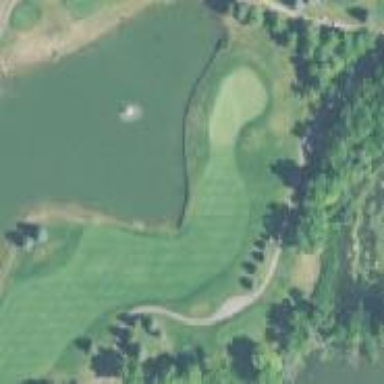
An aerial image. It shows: Golf fairway surrounded by grass.